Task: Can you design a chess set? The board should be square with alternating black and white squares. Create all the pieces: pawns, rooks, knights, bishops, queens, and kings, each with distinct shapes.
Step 1995:
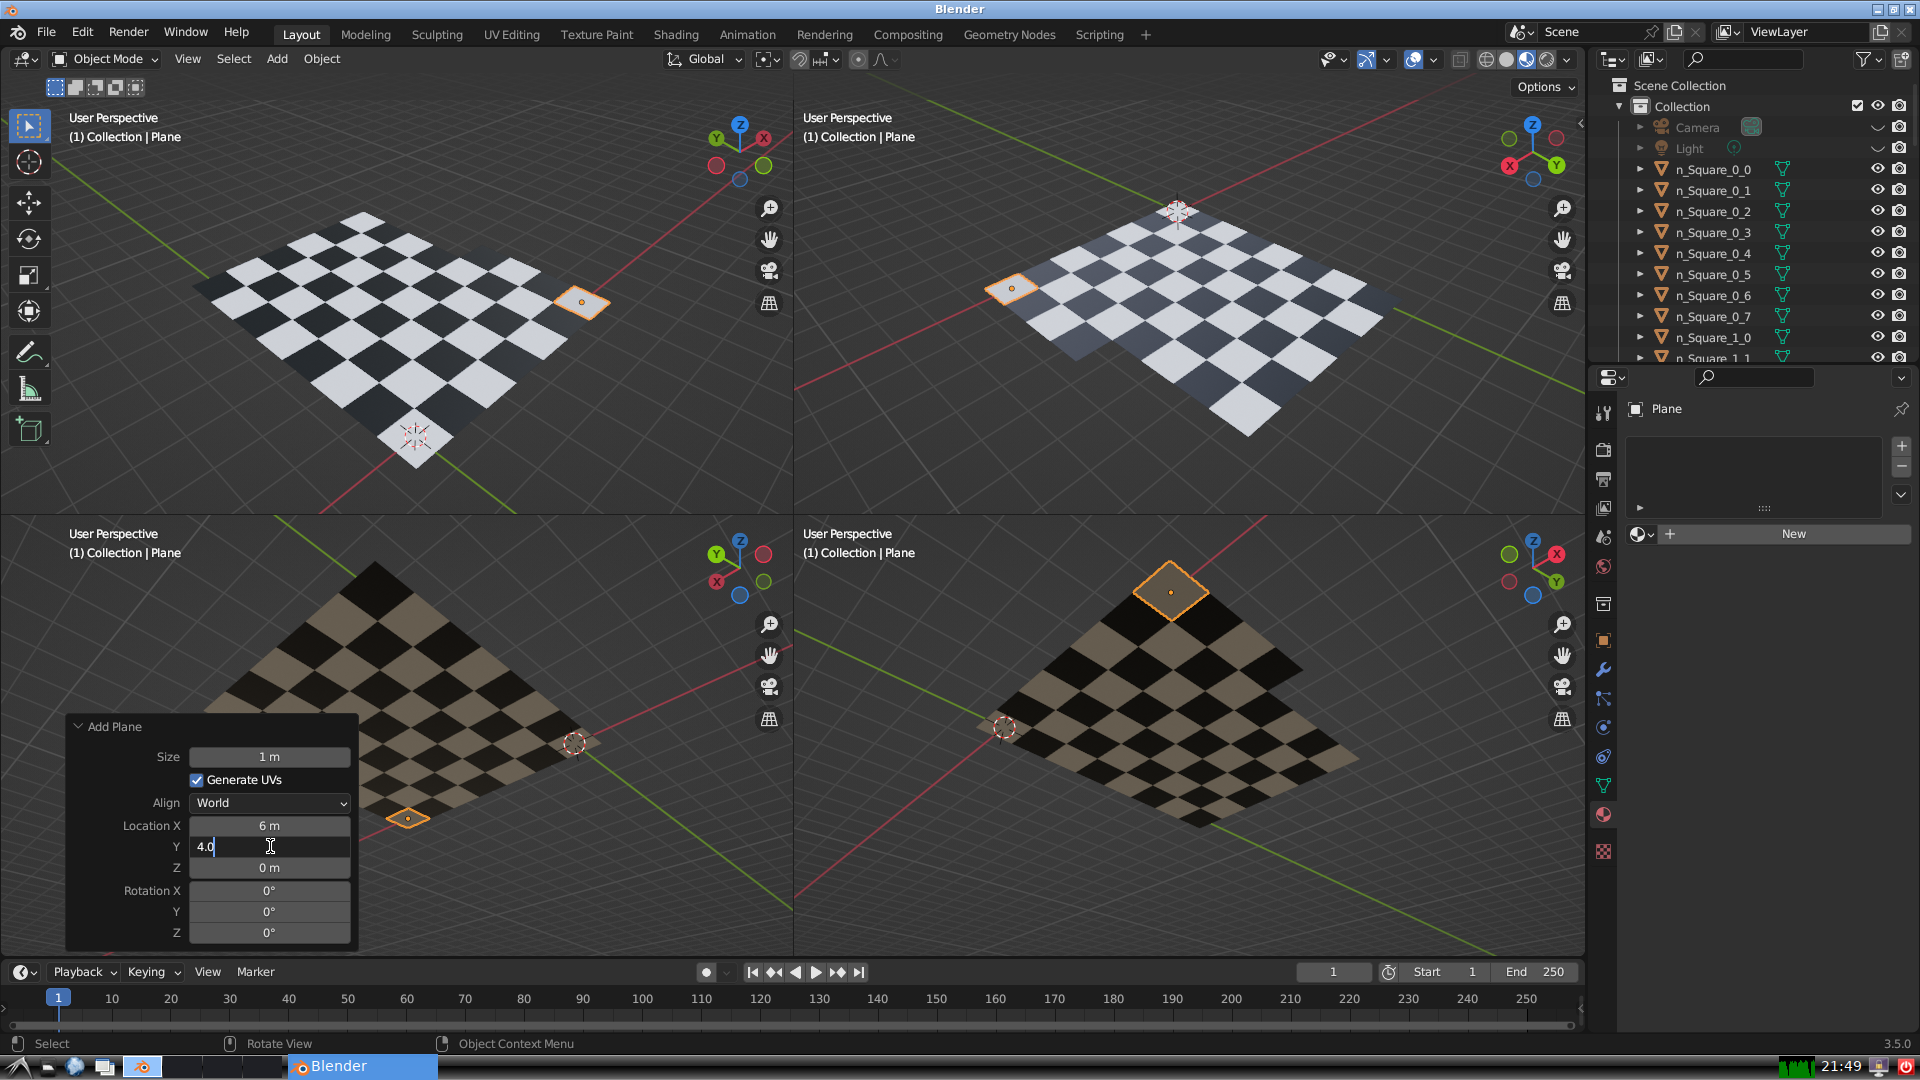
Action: {"key_press": ['Return']}